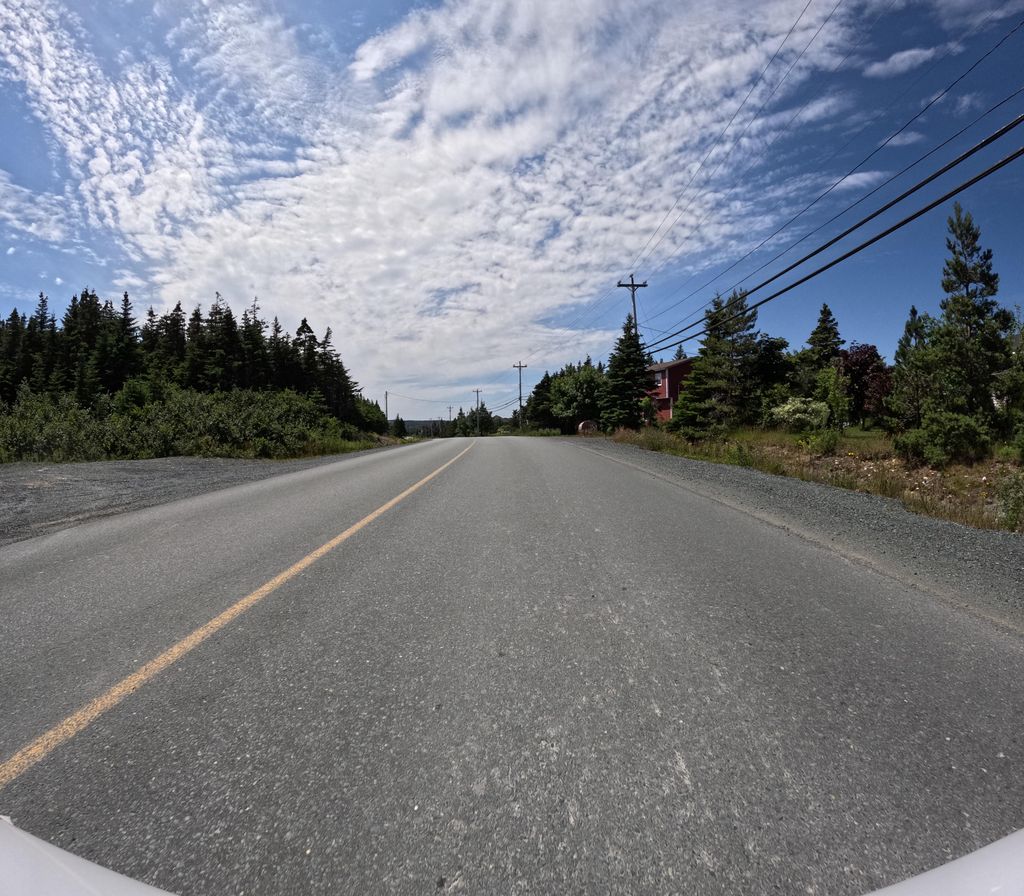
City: st_johns